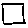
Label: square